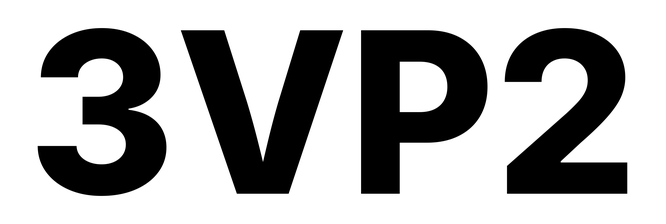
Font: Inter_ExtraBold